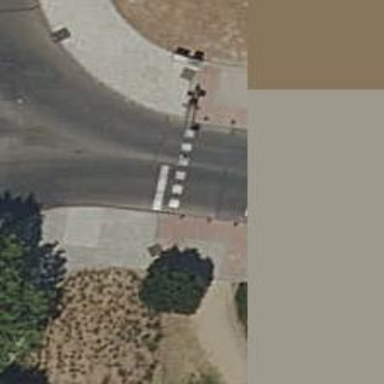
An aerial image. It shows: Road crossing with traffic signals.